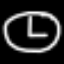
Label: clock